Question: How do I make this scrollbar focus on the bottom of this div. Does JavaScript is necessary?

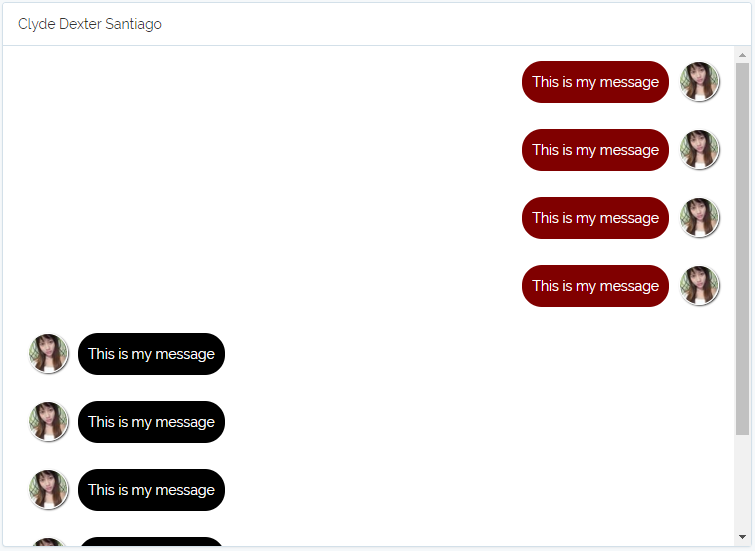
Answer: You can try this:
'''
var objDiv = document.getElementById("your_div");
objDiv.scrollTop = objDiv.scrollHeight;
'''